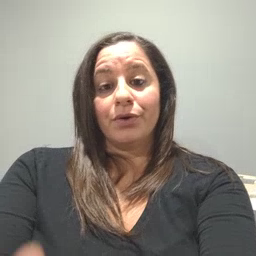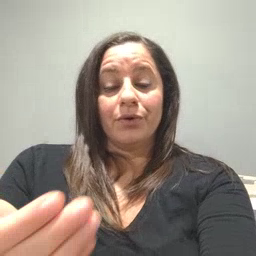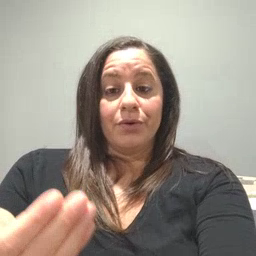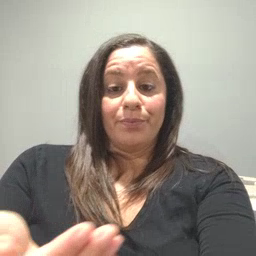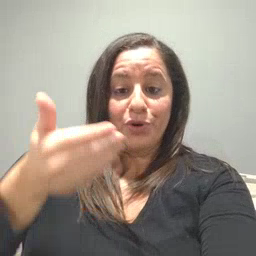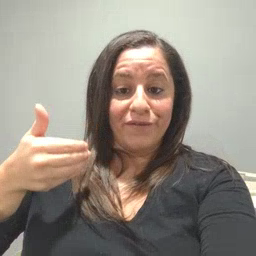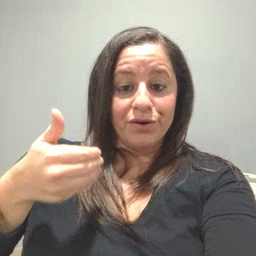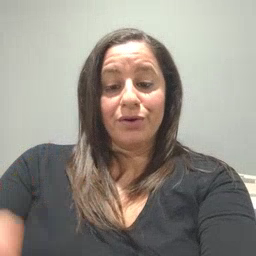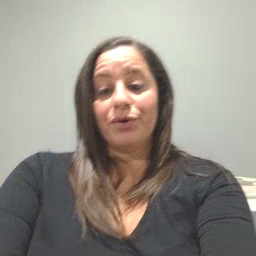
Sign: before